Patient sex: M
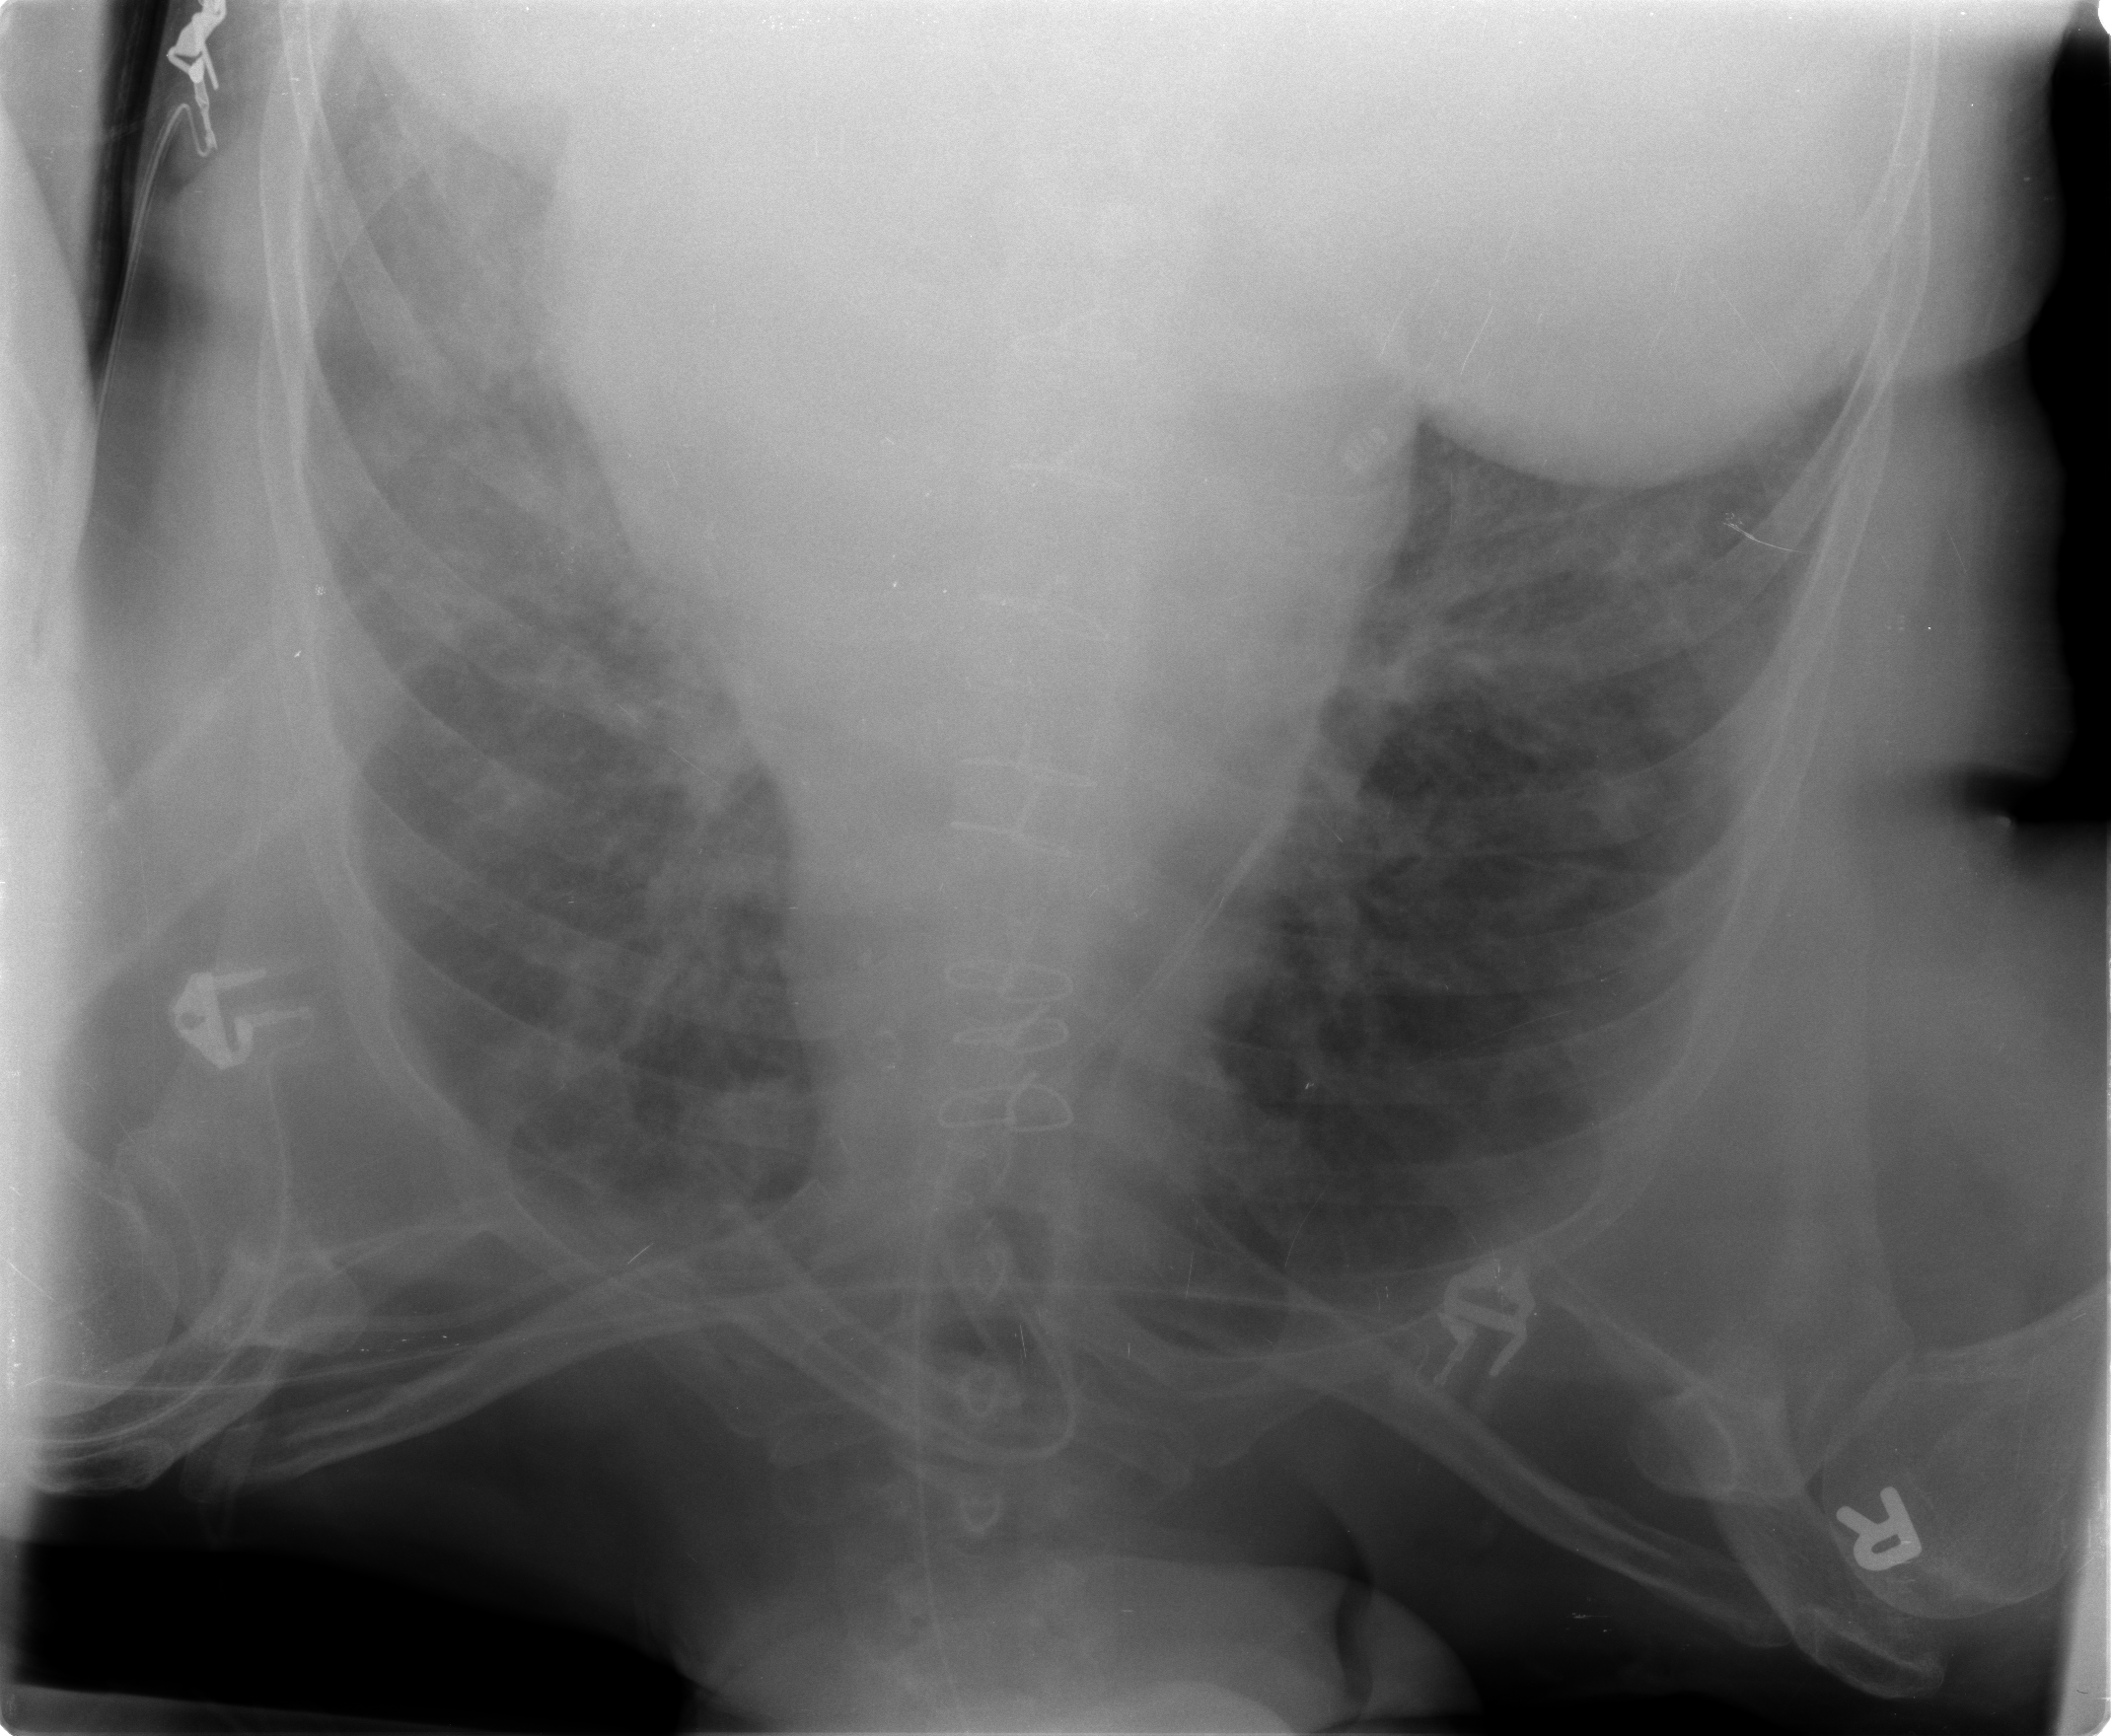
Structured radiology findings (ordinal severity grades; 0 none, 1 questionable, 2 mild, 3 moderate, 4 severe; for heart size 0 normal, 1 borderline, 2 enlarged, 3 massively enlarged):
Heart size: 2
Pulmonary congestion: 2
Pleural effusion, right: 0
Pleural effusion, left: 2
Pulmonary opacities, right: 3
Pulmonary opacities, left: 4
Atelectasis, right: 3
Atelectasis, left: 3